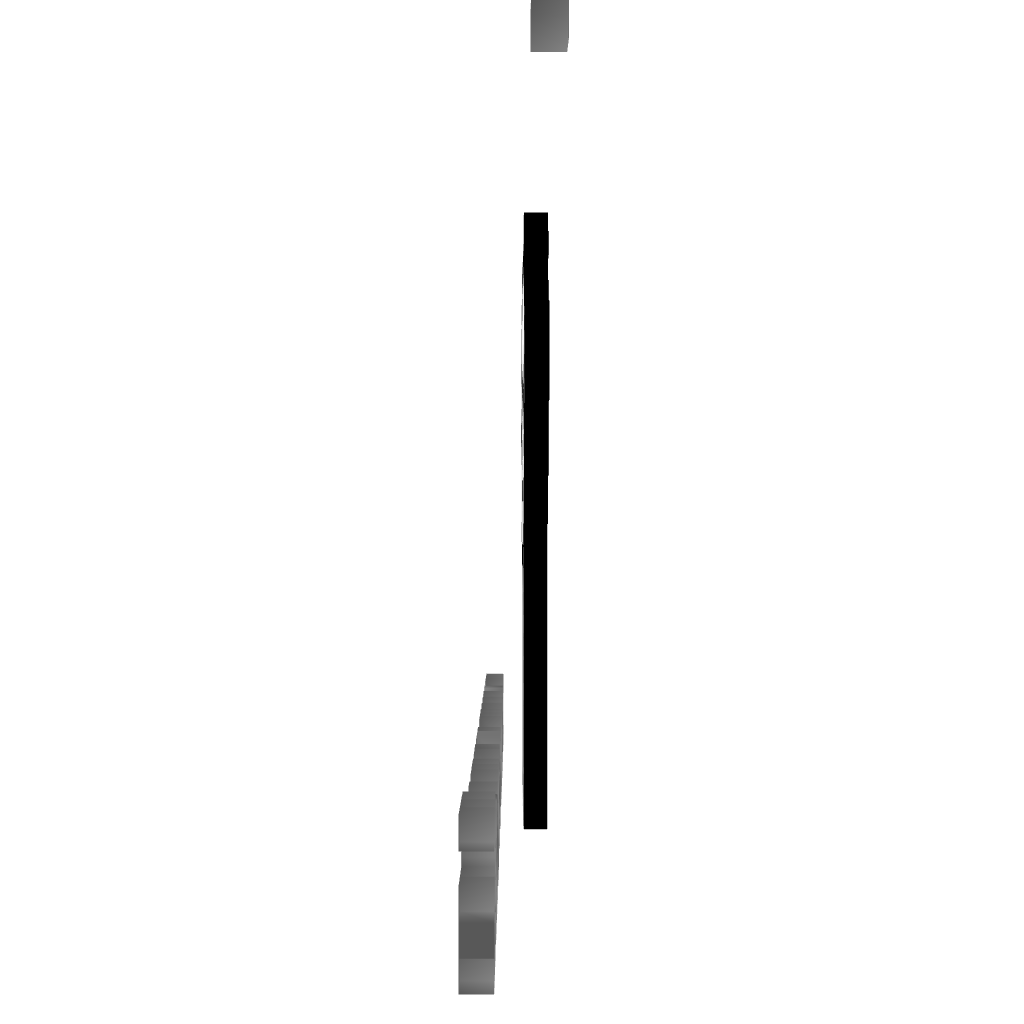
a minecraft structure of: I Like Trains Kid - By Cybersneeze bad low quality